Question: I have data like this:

From the above table I am trying to write a SQL using connect by clause to get a hierarchy like this
'''
MAINCONTENT
SPECIAL
RIDGE
SALESCONTENT
ANOTHERONE
RODGE
SOMETHING ELSE
ANOTHER
...
'''
So far this SQL below is showing my only all the children of 'MAINCONTENT' but i want to do it without passing the parameter. Also this below one is not showing me the Children of Children, meaning its not doing recursive.
'''
select DISTINCT parent from MYTABLE
connect by prior CHILD = PARENT
start with PARENT = 'MAINCONTENT';
'''
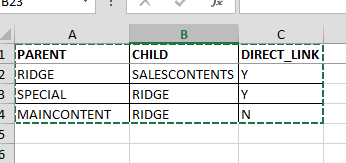
Answer: You seem to be showing only part of the data in the spreadsheet, so I'm not sure if the below is 100% correct, but:
First get rid of indirect links (direct ones should cover the entire tree) and create extra entries for top-level records. Then apply hierarchical clause.
Try the below:
'''
WITH mytable_normalized AS (
SELECT parent, child
FROM mytable
WHERE direct_link = 'Y'
UNION ALL
SELECT null, parent
FROM mytable
MINUS
SELECT null, child
FROM mytable
)
SELECT lpad(' ', level*2) || child
FROM mytable_normalized
CONNECT BY prior child = parent
START WITH parent IS NULL;
'''